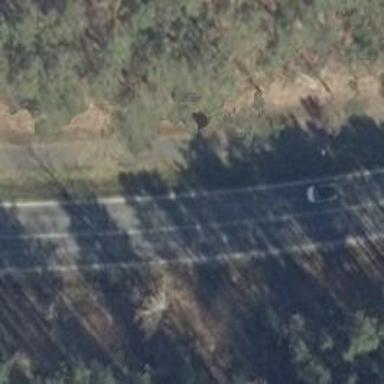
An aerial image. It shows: Primary road with asphalt surface.